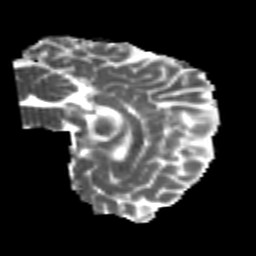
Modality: MD
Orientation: sagittal
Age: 22
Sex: male
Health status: healthy
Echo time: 0.074 s